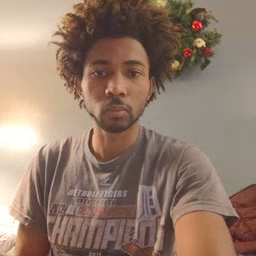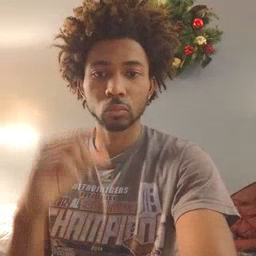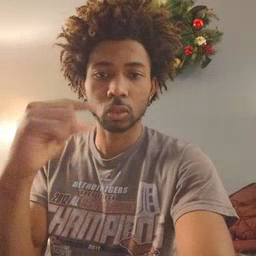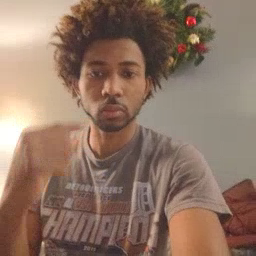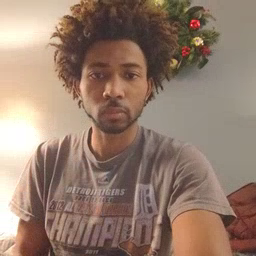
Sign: green